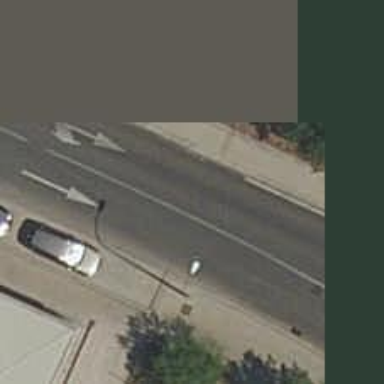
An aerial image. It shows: Road crossing with traffic signals.